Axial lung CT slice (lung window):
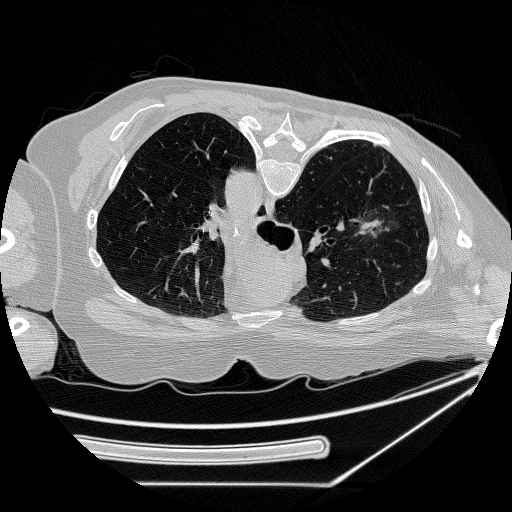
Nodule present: yes
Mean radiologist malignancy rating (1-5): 5